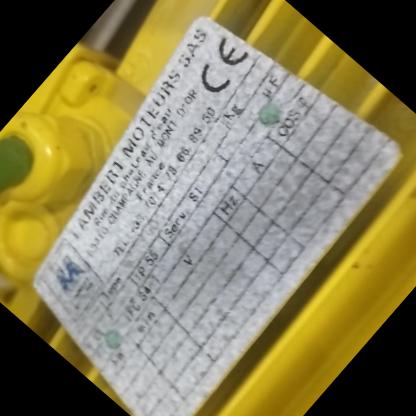
Klasa: tabliczka-znamionowa